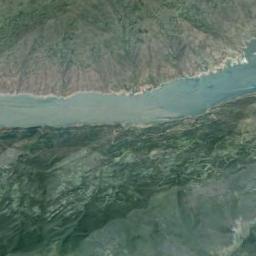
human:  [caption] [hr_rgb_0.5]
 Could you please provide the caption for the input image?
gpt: A curvy, Light green river with green vegetation on both sides .

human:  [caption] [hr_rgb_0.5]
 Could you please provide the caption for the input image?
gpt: The blue river goes through the mountainous area .

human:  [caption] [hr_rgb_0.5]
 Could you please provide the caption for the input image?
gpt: The river goes through trees and grass .

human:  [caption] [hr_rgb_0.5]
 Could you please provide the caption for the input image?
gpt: The river is surrounded by trees .

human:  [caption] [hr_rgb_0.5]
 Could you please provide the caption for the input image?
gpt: There are some green meadows near the river .